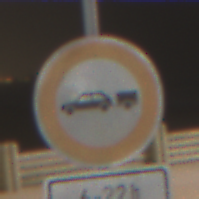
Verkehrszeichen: VerbotPersonenkraftwagenMitAnhaenger
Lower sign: ZeitangabenMitBeschraenkungAufWochentage4
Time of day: Night
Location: Outdoor (Urban)
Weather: PartlyCloudy
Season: NotSpecified
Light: Artificial